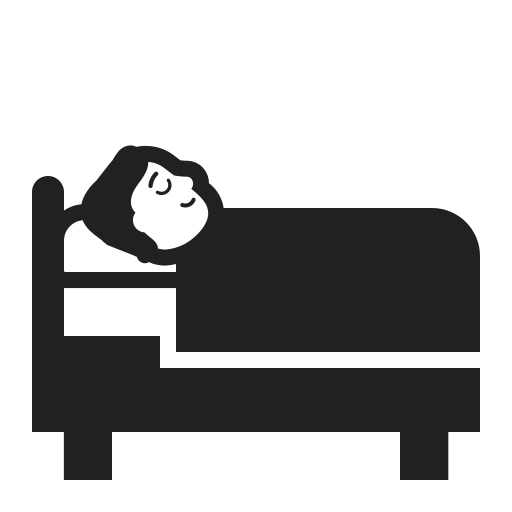
person in bed high contrast default